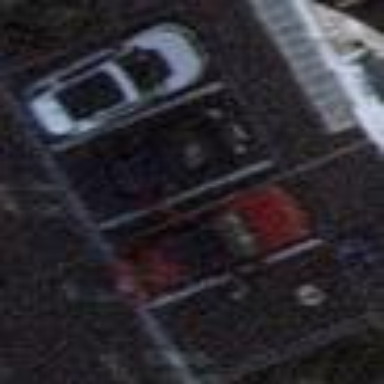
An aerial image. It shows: Parking available on the street side.